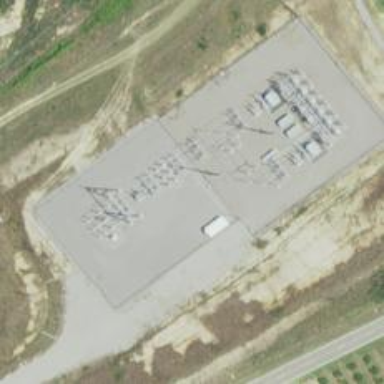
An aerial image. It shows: Switch used for power control.